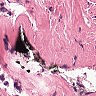
Metastatic tissue present: no